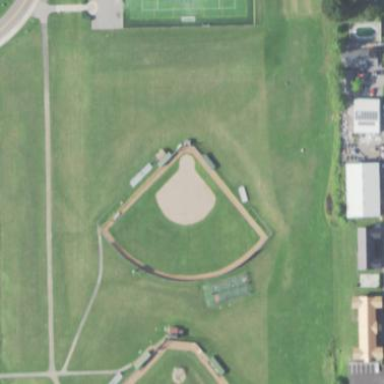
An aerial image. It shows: Baseball pitch for leisure land activities.